Question: I have Gridview control with 21 rows.Some of the rows have 0 values.My requirement is to set background color(consist 0 values Rows) as well as hide the values(means 0's).I can able to set background color.But the thing is,I am not able to hide row values.I have written this line of code, gridSellIn.Rows[0].Visible = false; .Total row is hiding.Make sure i have to show rows back ground color without values.Is this possible in asp.net.
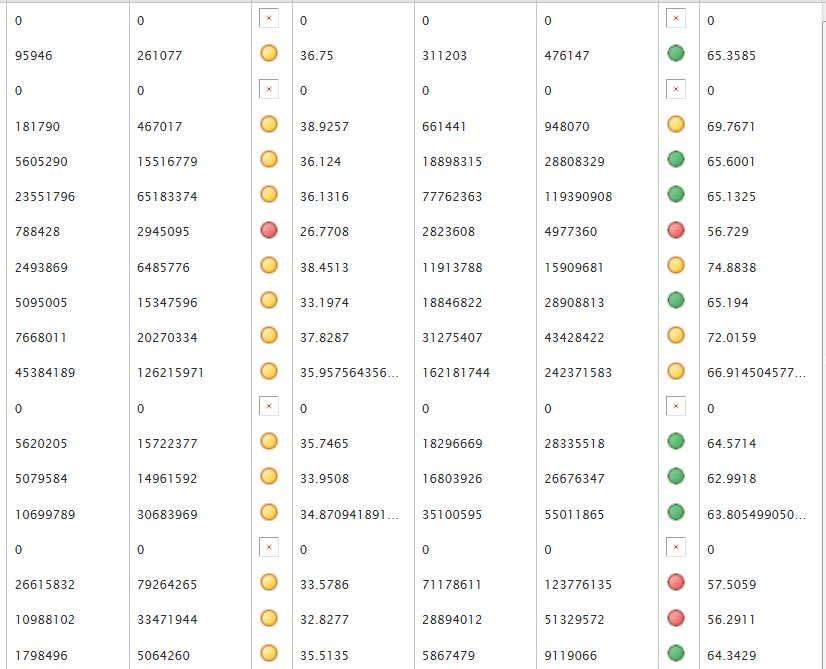
Answer: In the grid RowDataBound event:
'''
protected void GridView1_RowDataBound(object sender, GridViewRowEventArgs e)
{
if (...){
//hide controls
foreach (Control c in e.Row.Controls)
{
c.Visible=false;
}
//change color
e.Row.Style.Add("background-color","red");
}
}
'''